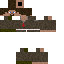
A male human skin with medium skin, wearing brown long hair dressed in a blue hoodie and brown pants, featuring a closed mouth.